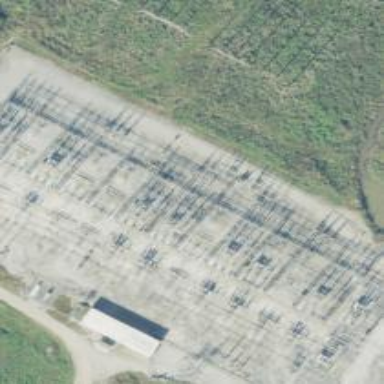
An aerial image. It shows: Switch for power supply.